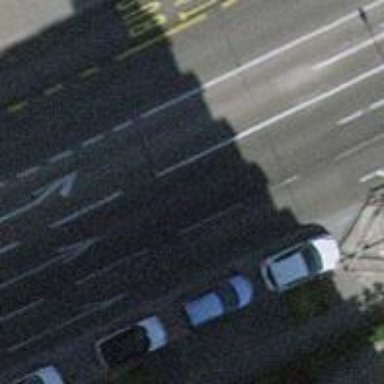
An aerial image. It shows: Asphalt secondary road with lane designated for buses on the left and shared bus and cycle lane on the left side.